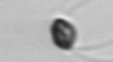
Label: Chaetoceros